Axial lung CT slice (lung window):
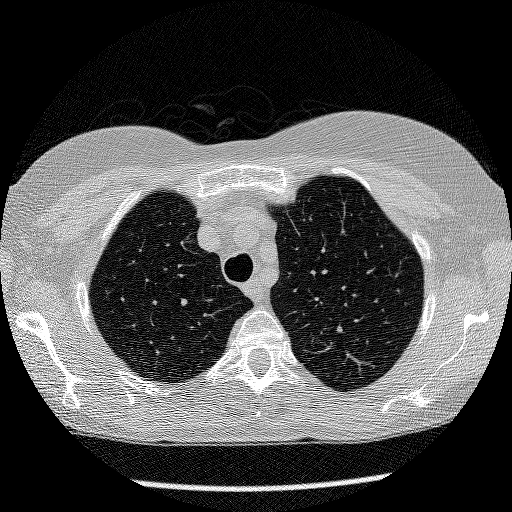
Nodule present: no